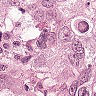
Metastatic tissue present: yes